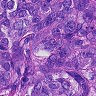
Metastatic tissue present: yes